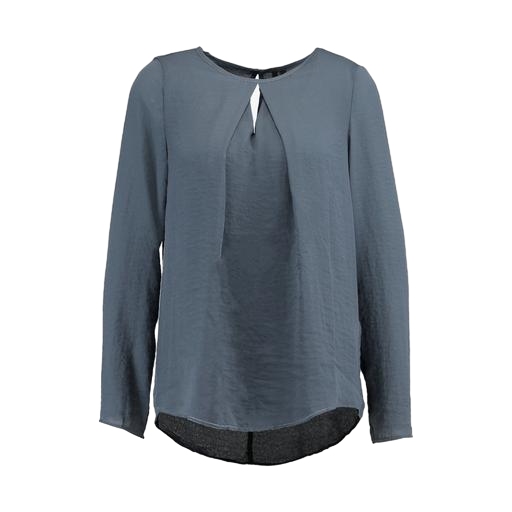
tall grey keyhole contrast blouse, blue longsleeved blouse, long-sleeve blouse, white background